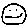
Label: smiley face